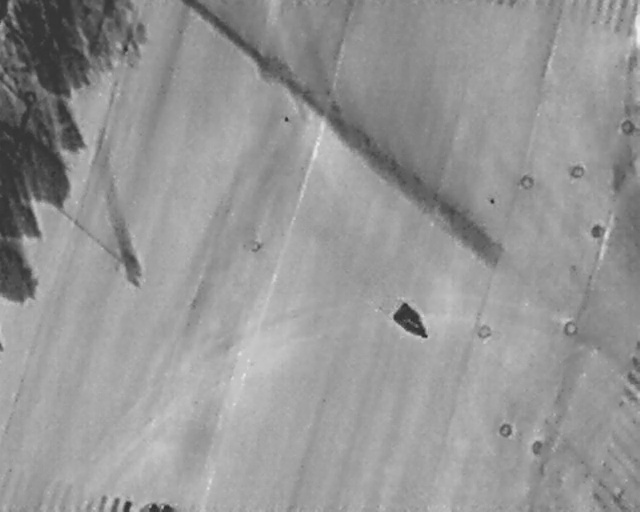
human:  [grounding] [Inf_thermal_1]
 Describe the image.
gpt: In the satellite image, there is  <ref>1 large bicycle </ref> <box>[[62, 58, 66, 66, 37]]</box> located at center.